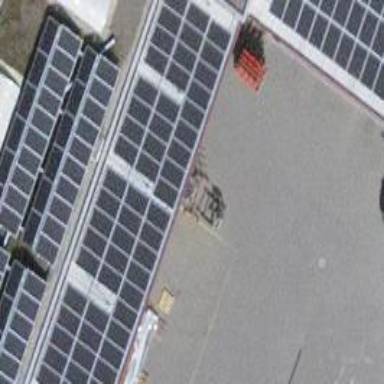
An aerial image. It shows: Solar power generator with photovoltaic panels.